Question: I'm trying to loop through a 2d array. The 1d will always be 25, the 2d will have different amounts. Quite often the members of the 1st dimensional will be empty which is the point of the isarray(sent) code. I'm getting a subscript out of range at the part which says for j = 1 to ubound(sent,2)
'''
For i = 1 To 25
If IsArray(sent(i)) Then
For j = 1 To UBound(sent, 2)
If concat_multi = "" Then
concat_multi = sent(i, j)
Else
concat_multi = concat_multi & " & " & sent(i, j)
End If
Next
ActiveCell.Offset(1) = concat_multi
concat_multi = ""
End If
Next
'''
Here is a screenshot

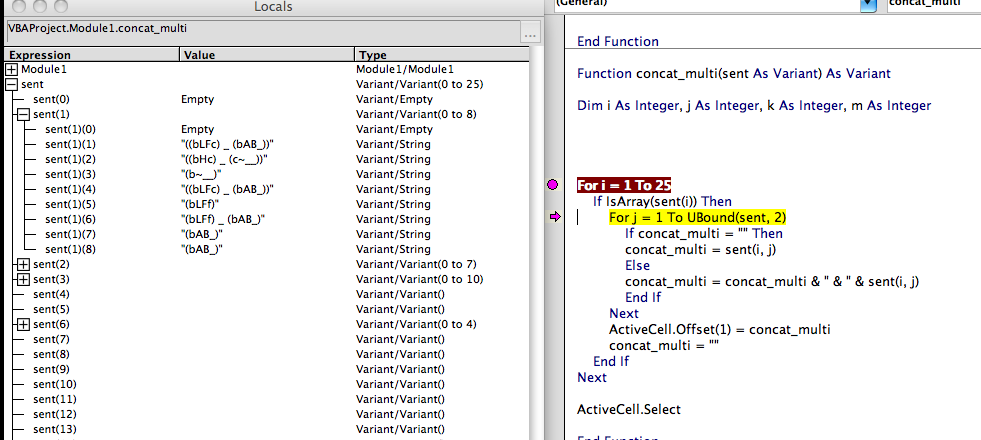
Answer: Look at your object browser. You need to refer to it as 'Sent(i)' is a 1d array. So you have a 1d array wherein each element is another 1d array.
rather than 'sent(i, j)' do 'sent(i)(j)' and initiate the loop thusly:
'''
for j = 1 To ubound(sent(i))
'''
Technically you should probably be doing this in case you get arrays with base other than 1 (base 0 is common and default unless it is a range array).
'''
For j = lbound(sent (i)) to ubound(sent(i))
'''